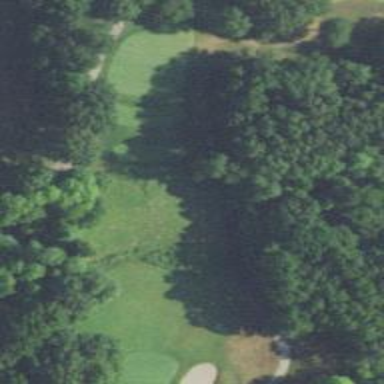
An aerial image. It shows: Path on bridge over golf course.